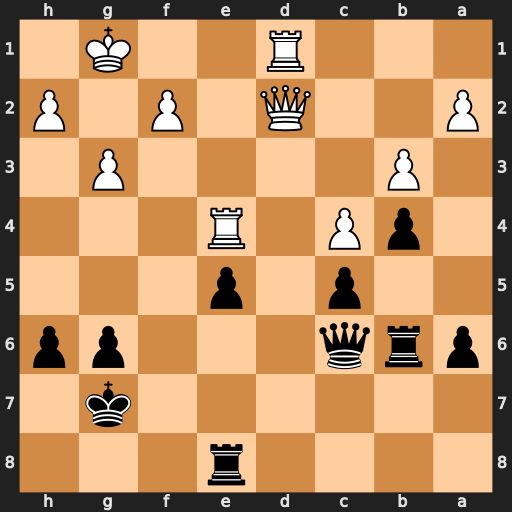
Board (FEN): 4r3/6k1/prq3pp/2p1p3/1pP1R3/1P4P1/P2Q1P1P/3R2K1
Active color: b
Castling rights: -
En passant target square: -
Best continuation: Qxe4 Qd7+ Kf8